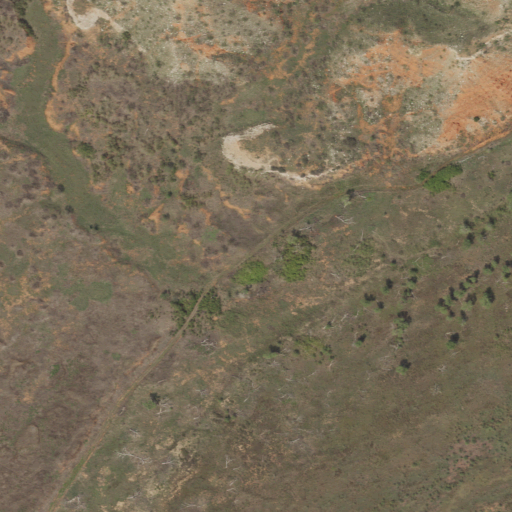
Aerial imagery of valley in Texas named Hackberry Canyon containing shrub, grassland, herbaceous wetlands, and woody wetlands